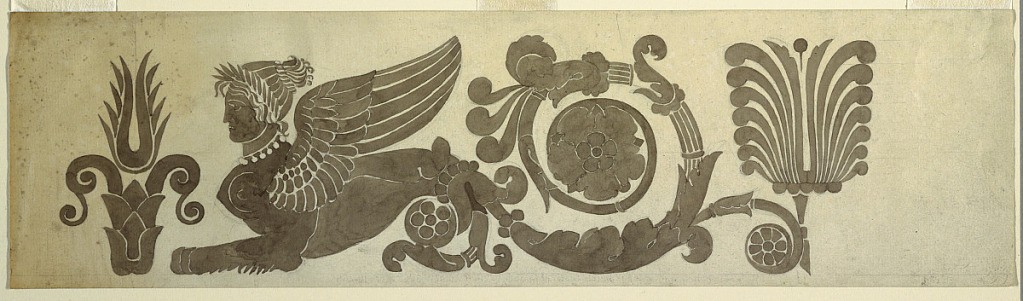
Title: Ornamental Panel
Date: ca. 1800
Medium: Graphite, brush and ink on paper
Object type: Drawing
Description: A sphinx terminating in an arabesque, facing left.